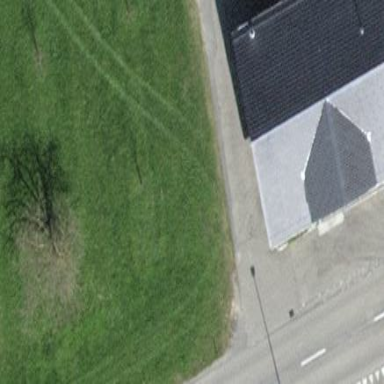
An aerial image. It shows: Building.